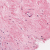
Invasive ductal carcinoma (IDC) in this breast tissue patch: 1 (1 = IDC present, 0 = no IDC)